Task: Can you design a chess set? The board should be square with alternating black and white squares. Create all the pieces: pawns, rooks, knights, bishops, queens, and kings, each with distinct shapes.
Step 4264:
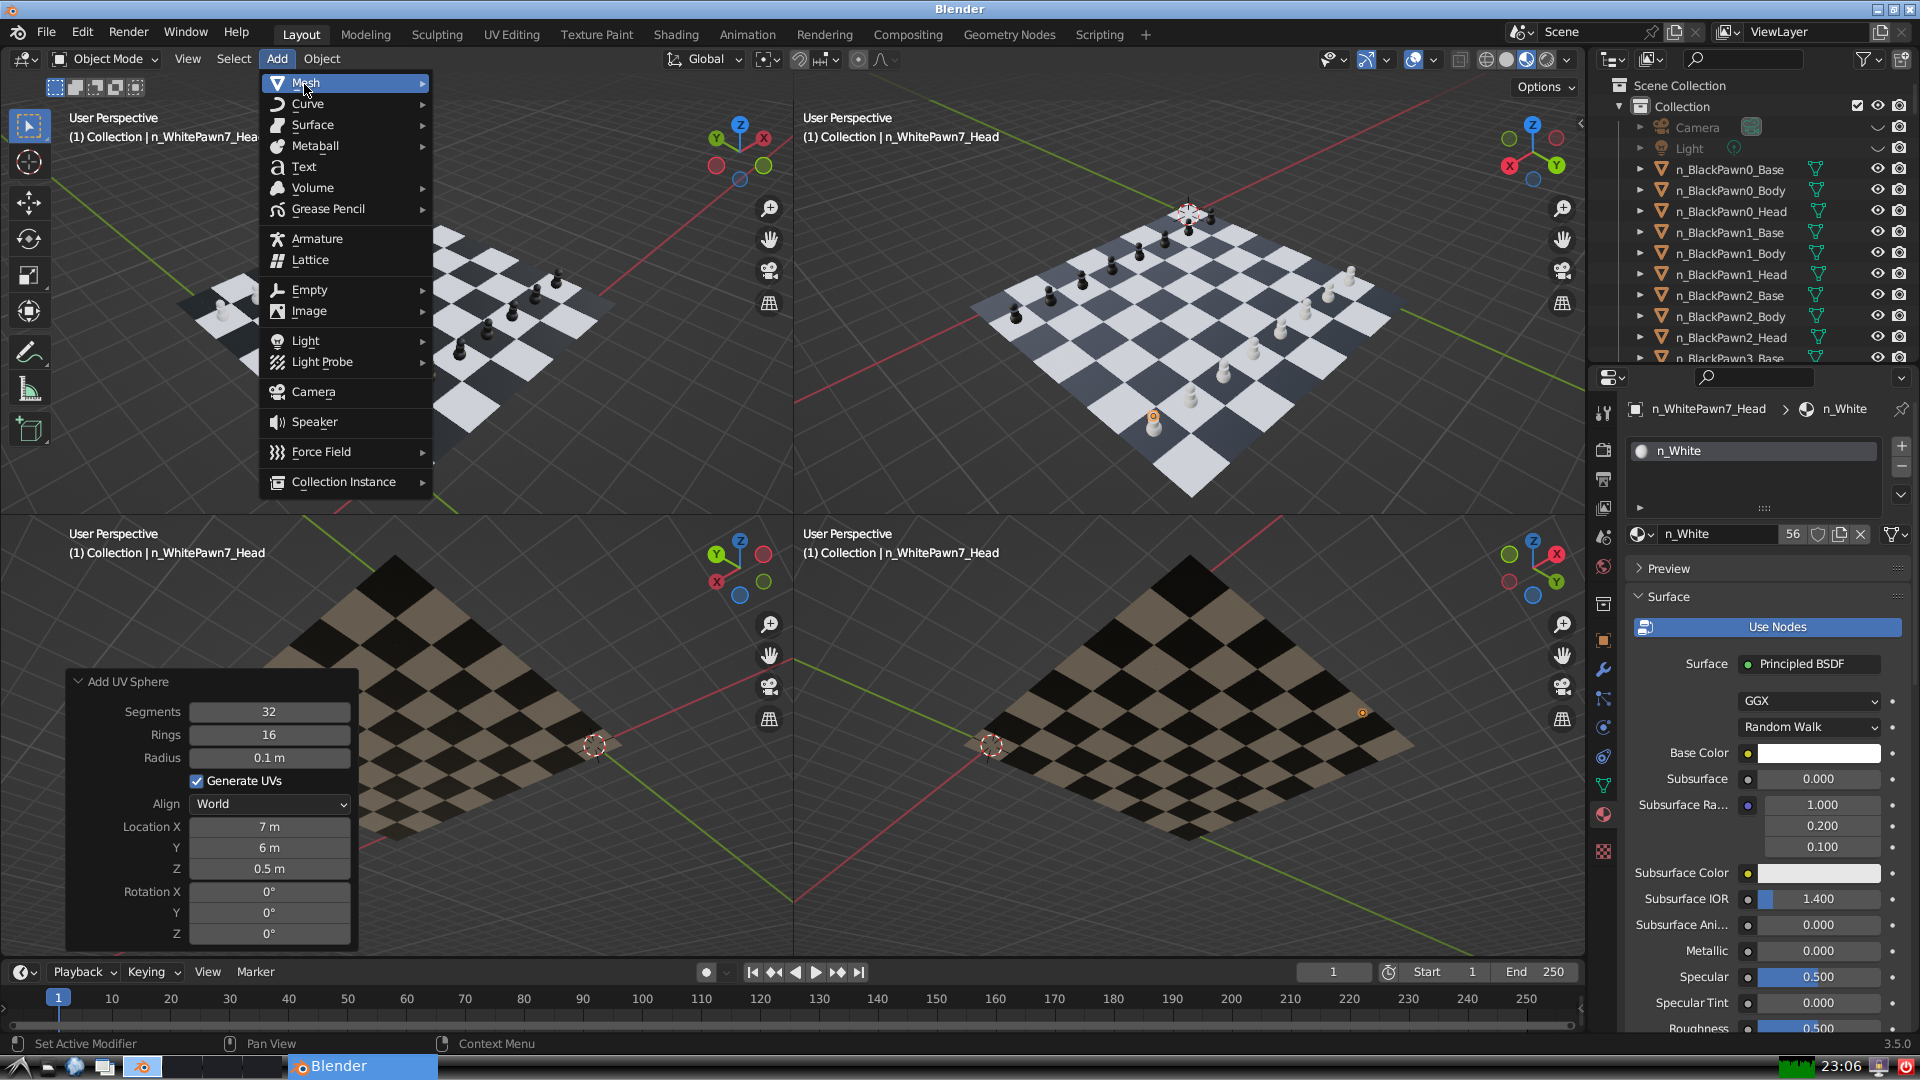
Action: {"mouse_move": [499, 187]}